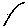
Label: line